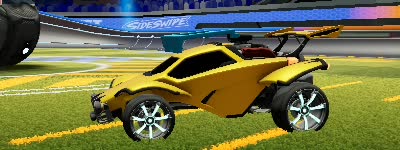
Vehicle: octane